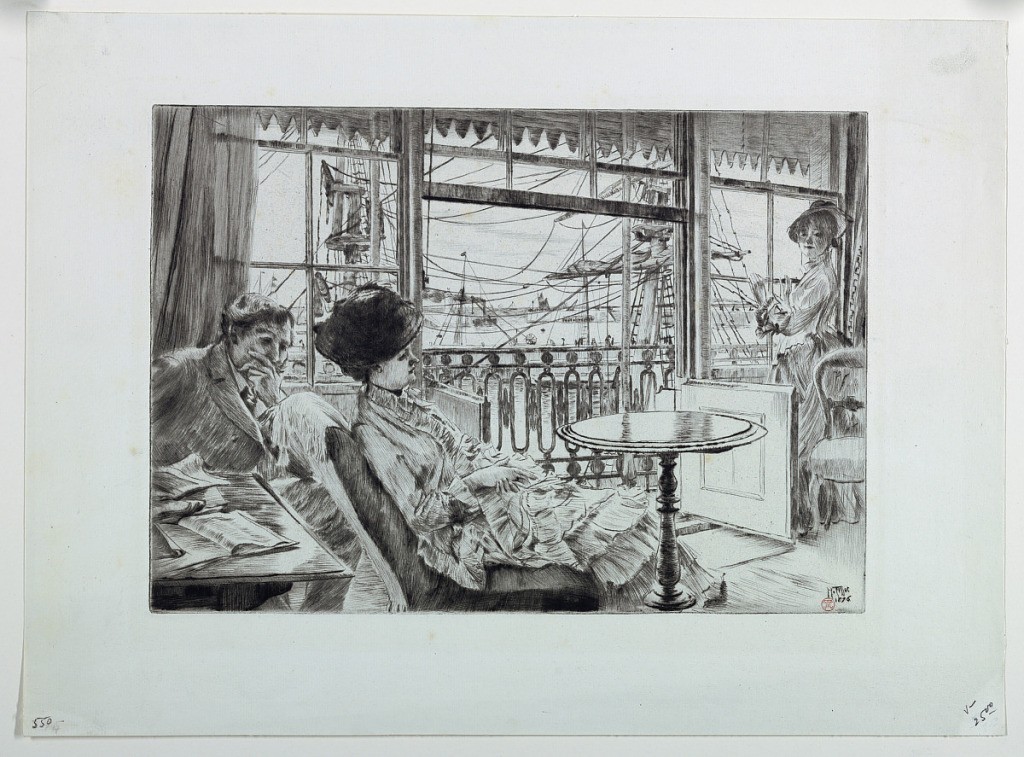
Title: Ramsgate
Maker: James Joseph Tissot, French, 1836 – 1902
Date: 1876
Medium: Etching and drypoint on paper
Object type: Print
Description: In the foreground, a young woman is seated, facing right in profile, before a round table. A man is seated behind her. Another woman stands at right. Ships seen through verandah windows in background.